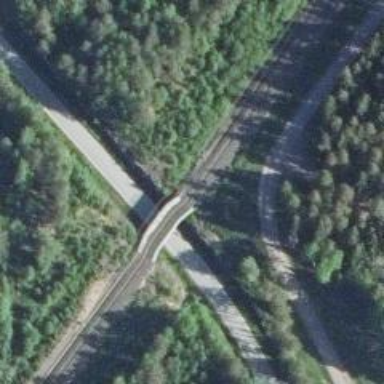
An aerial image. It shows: Bridge carrying railway with continuous electrified contact lines.